В трубе установлена собирающая линза (см. рисунок).  Слева на нее падает параллельный пучок света, который собирается в фокусе линзы.
Как изменится (увеличится, останется прежним, уменьшится) фокусное расстояние $F$ системы линза-вода, если: $а)$ в левую часть трубы залить воду, а в правой оставить воздух; $б)$ в левой оставить воздух, а в правую залить воду? Известно, что показатель преломления материала линзы больше показателя преломления воды $\left(n_{л}>n_{в}\right)$. Рассмотрите все возможные варианты.
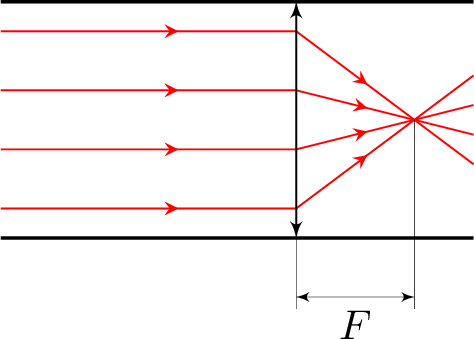
Решение: Собирающая линза может иметь три «формы»: плосковыпуклая, двояковыпуклая, вогнуто-выпуклая.Возможны следующие варианты:$а)$ вода в левой части трубы:$1)$ левая поверхность линзы выпуклая $\implies F^{\prime}>F$, причем система линза-вода остается собирающей, так как $n_{л}>n_{2}$;$2)$ левая поверхность линзы плоская $\implies F^{\prime}=F$;$3)$ левая поверхность линзы вогнутая $\implies F^{\prime \prime} < F$;$б)$ вода в правой части трубы:$4)$ правая поверхность вогнутая $R=F \implies F^{\prime}=F$ (здесь $R$ — радиус кривизны вогнутой поверхности линзы);$5)$ правая поверхность вогнутая $R < F \implies F^{\prime} < F$;$6)$ правая поверхность вогнутая, причем $R>F \implies F^{\prime}>F$;$7)$ правая поверхность плоская или выпуклая $\implies F^{\prime}>F$.Заметим, что результаты для случаев $6)$ и $7)$ совпадают.
Ответ: Возможны следующие варианты:$а)$ вода в левой части трубы:$1)$ левая поверхность линзы выпуклая $\implies F^{\prime}>F$;$2)$ левая поверхность линзы плоская $\implies F^{\prime}=F$;$3)$ левая поверхность линзы вогнутая $\implies F^{\prime \prime} < F$;$б)$ вода в правой части трубы:$4)$ правая поверхность вогнутая $R=F \implies F^{\prime}=F$;$5)$ правая поверхность вогнутая $R < F \implies F^{\prime} < F$;$6)$ правая поверхность вогнутая, причем $R>F \implies F^{\prime}>F$;$7)$ правая поверхность плоская или выпуклая $\implies F^{\prime}>F$.
Темы:
T, Оптика, Геометрическая оптика, Преломление, Тонкая линза, Всероссийские, Линзы